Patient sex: M
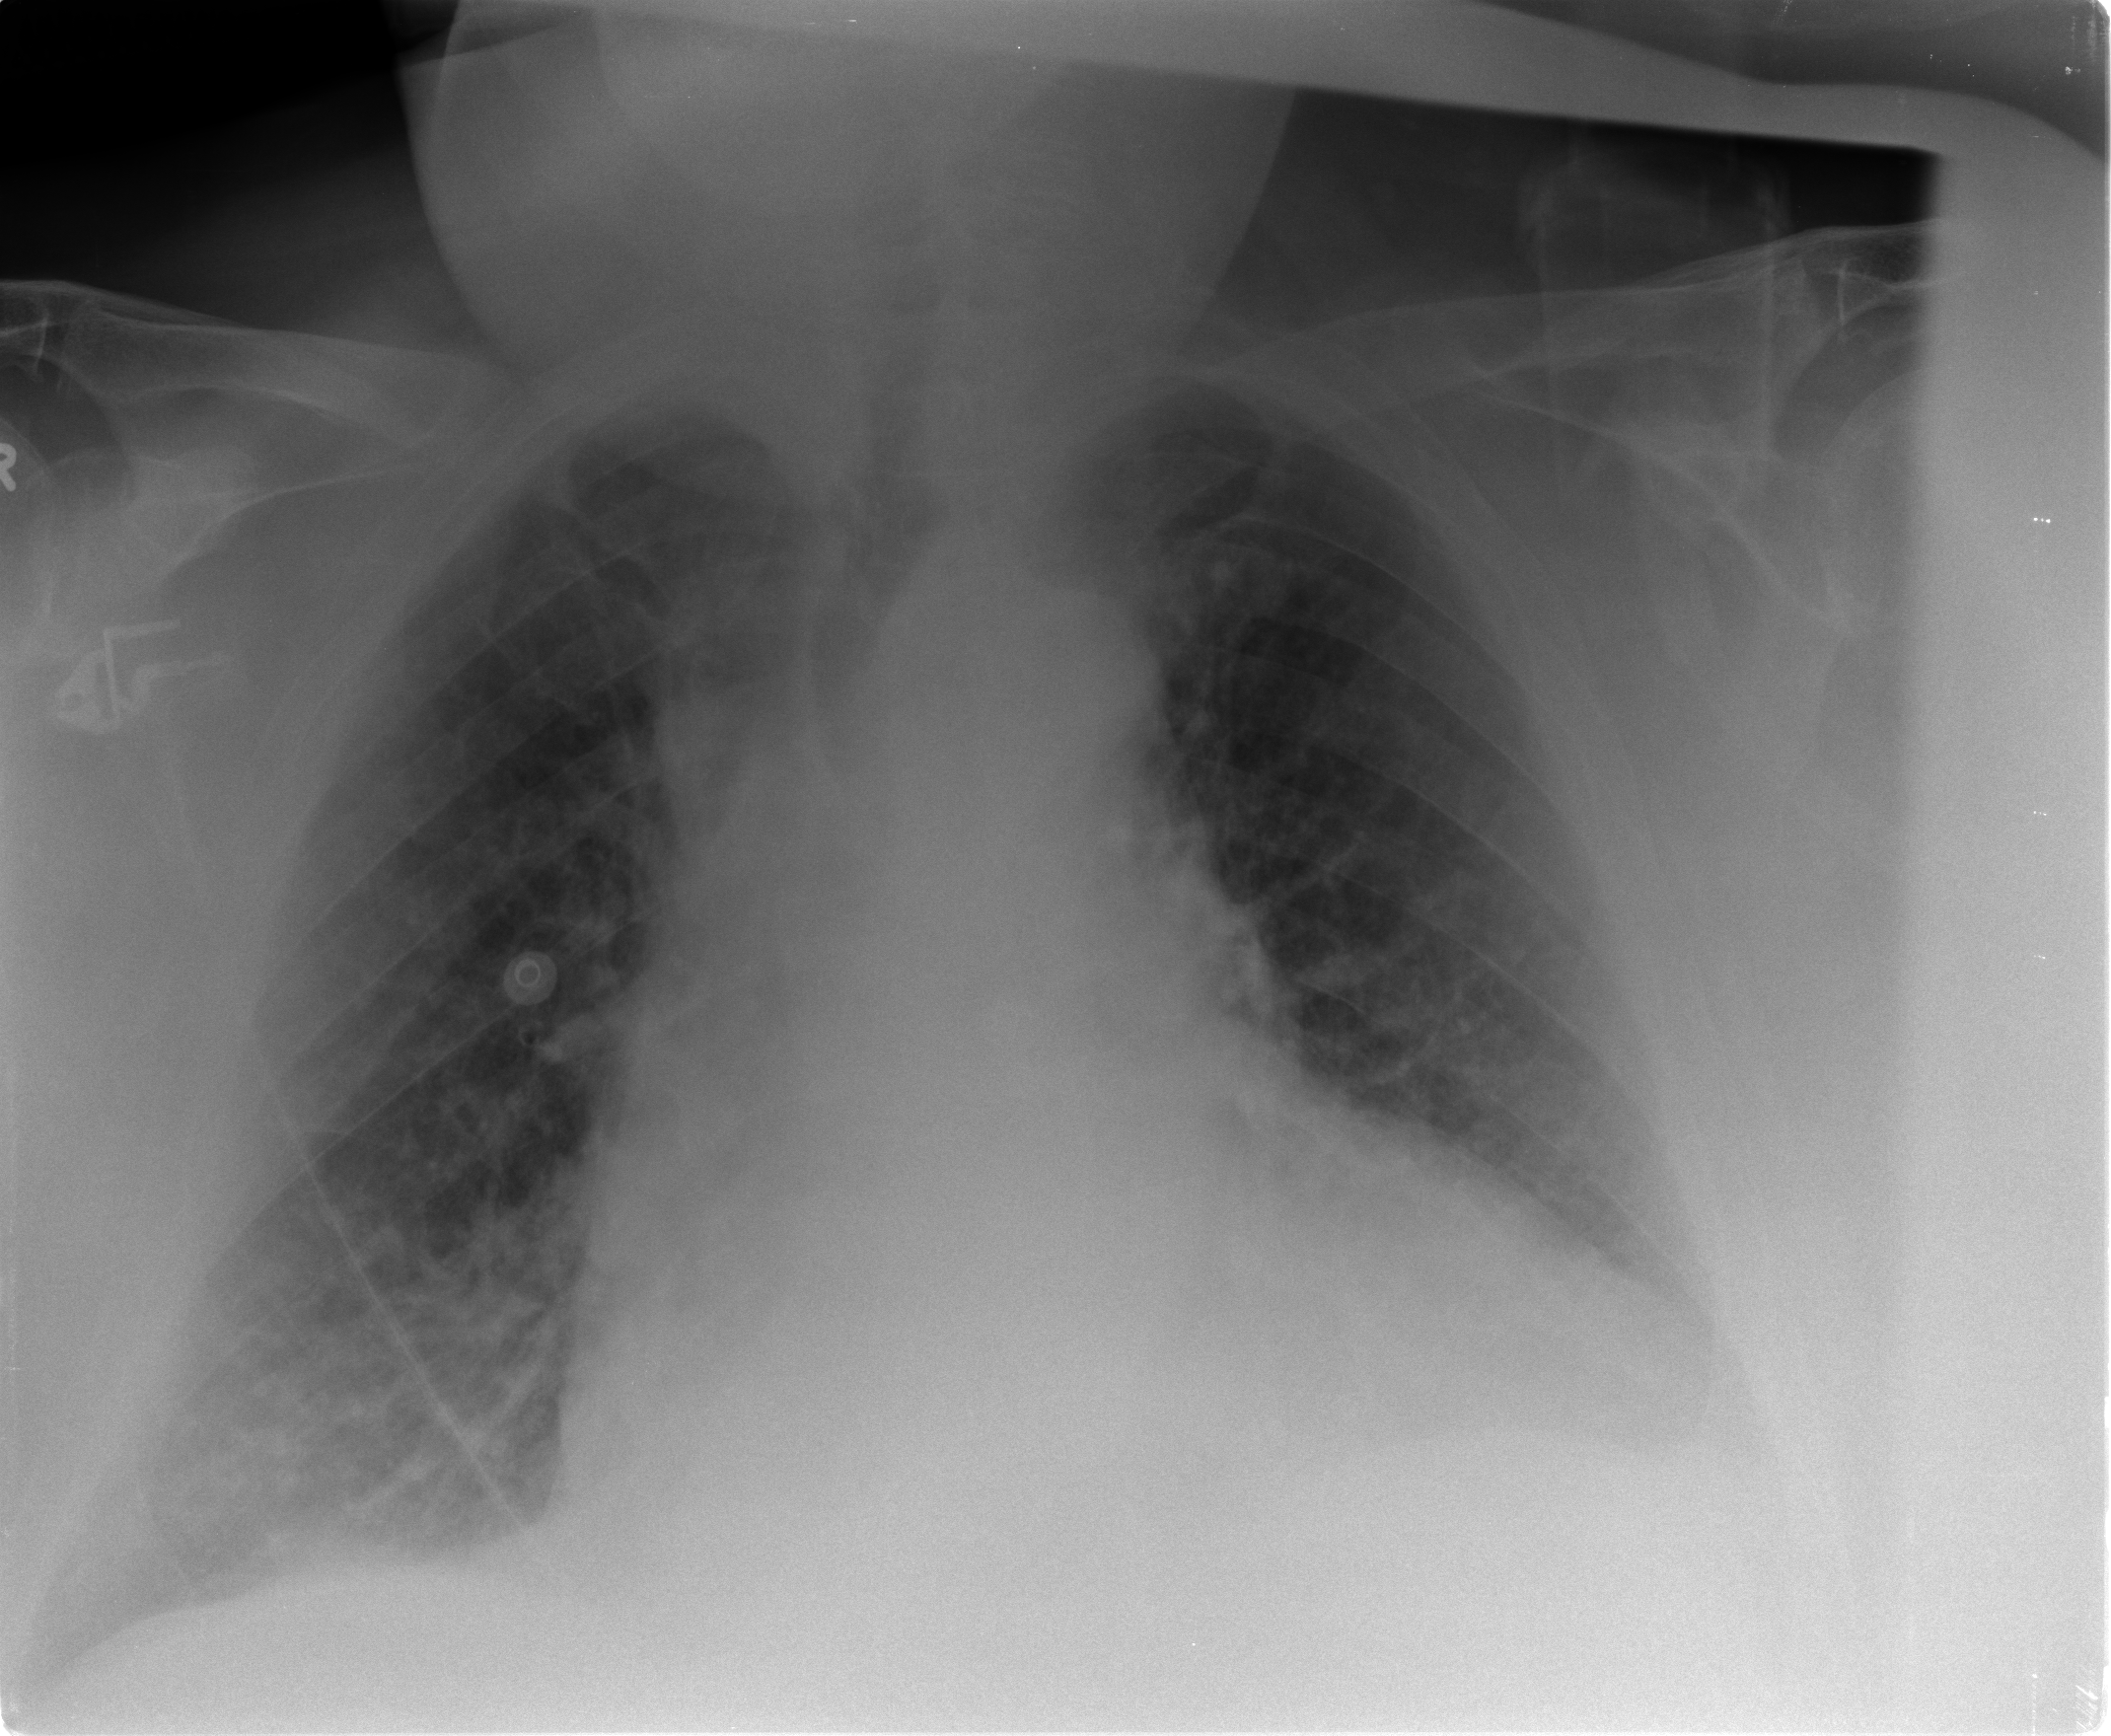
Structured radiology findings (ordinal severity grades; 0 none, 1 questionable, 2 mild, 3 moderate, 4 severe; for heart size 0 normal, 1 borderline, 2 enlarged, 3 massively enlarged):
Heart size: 2
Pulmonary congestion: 2
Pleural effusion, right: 2
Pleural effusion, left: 2
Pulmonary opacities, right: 0
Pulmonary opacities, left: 0
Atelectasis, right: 2
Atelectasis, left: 2